Question: I 'm writing a custom shaped HUD and filling it with some color, but I can't fill the right part of my HUD.
'''
#define startX 20
#define startY 20
#define circleDiameter 60
#define PI 3.14159265358979323846
'''
Here is the code:
'''
- (void)drawRect:(CGRect)rect
CGContextClearRect(UIGraphicsGetCurrentContext(), rect);
CGContextRef context = UIGraphicsGetCurrentContext();
CGContextSetFillColorWithColor(context, [UIColor clearColor].CGColor);
CGContextFillRect(context,self.bounds);
CGContextSetLineWidth(context, 1.0f);
CGContextSetFillColorWithColor(context, [UIColor colorWithRed:0 green:255 blue:0 alpha:0.5].CGColor);
CGRect circlePoint = CGRectMake(startX, startY, circleDiameter, circleDiameter);
CGContextFillEllipseInRect(context, circlePoint);
CGContextSetStrokeColorWithColor(context, [UIColor blackColor].CGColor);
CGContextAddEllipseInRect(context, circlePoint);
CGContextStrokePath(context);
CGContextSetLineWidth(context, 1.0f);
CGContextSetStrokeColorWithColor(context, [UIColor blackColor].CGColor);
CGContextSetFillColorWithColor(context, [UIColor colorWithRed:0 green:255 blue:0 alpha:0.5].CGColor);
CGContextBeginPath(context);
//line start x.
CGContextMoveToPoint(context, 70, 28);
CGContextAddLineToPoint(context, 170, 28);
CGContextMoveToPoint(context, 70, 72);
CGContextAddLineToPoint(context, 170, 72);
CGContextStrokePath(context);
//draw radius
CGContextAddArc(context, 170, 50, 22, -PI/2, PI/2, 0);
CGContextStrokePath(context);
CGContextClosePath(context);
CGContextFillPath(context);
}
'''
I want to fill the whole path with the color green, what should I do?
here is the result snapshot.:
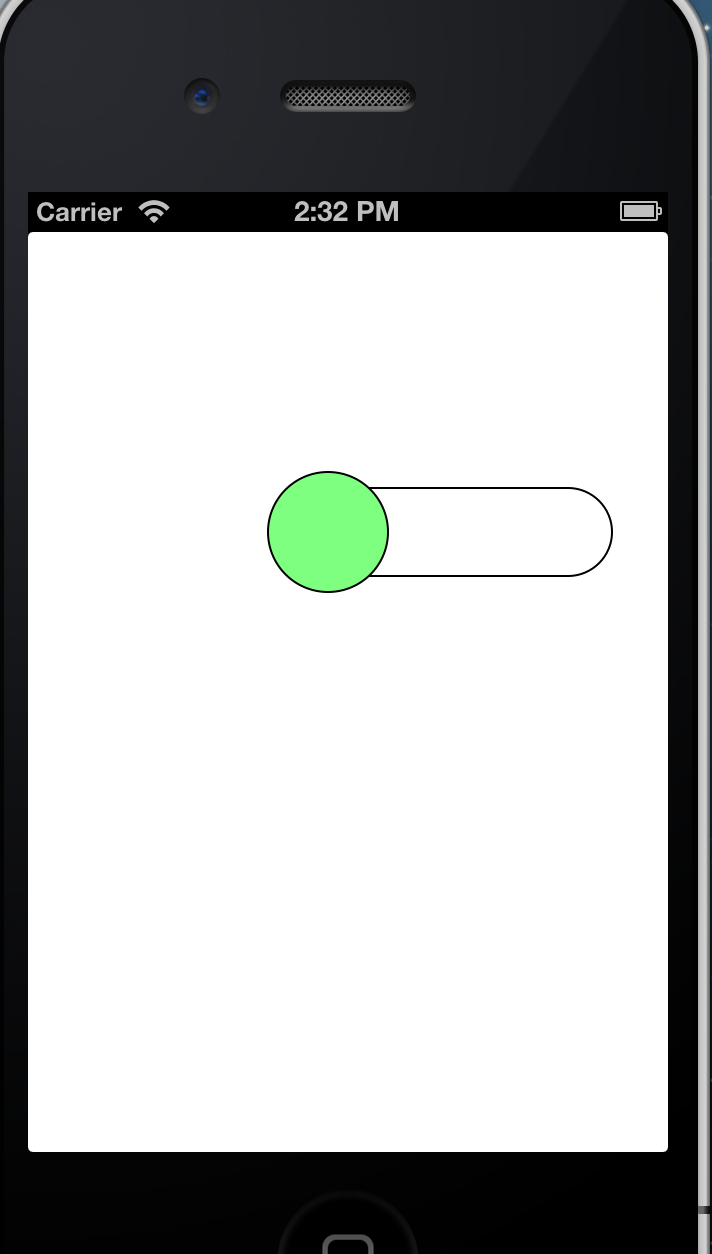
Answer: '''
UIBezierPath *bezierPath = [UIBezierPath bezierPathWithRoundedRect:CGRectMake(55, 28, 140, 44) cornerRadius:22];
CGContextSetFillColorWithColor(context, [UIColor colorWithRed:0 green:255 blue:0 alpha:0.5].CGColor);
[bezierPath fill];
'''